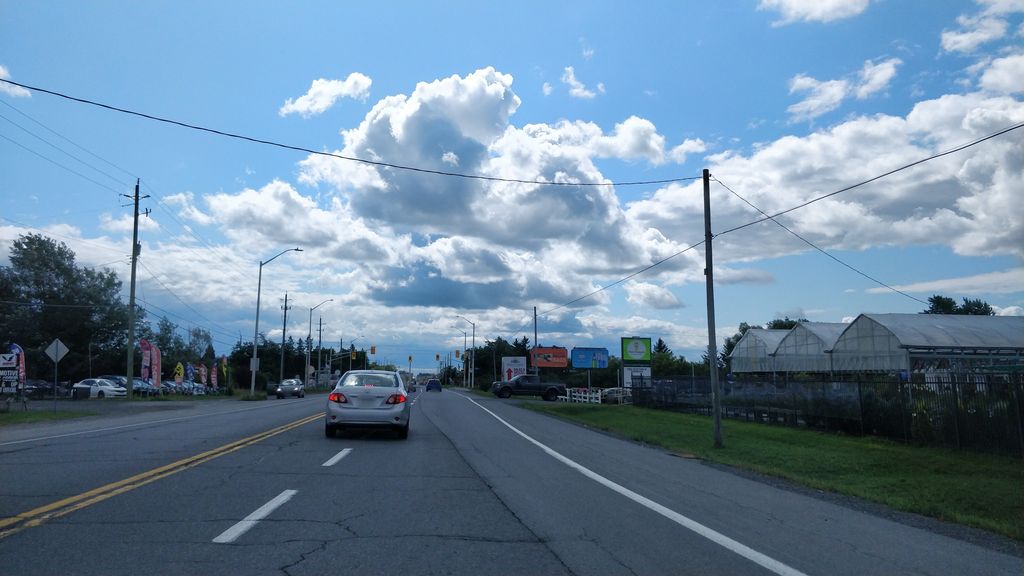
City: ottawa-gatineau